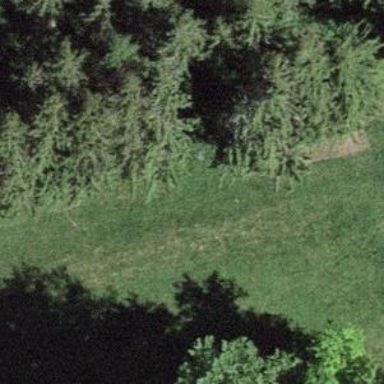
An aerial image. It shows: Path.